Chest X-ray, PA view. Patient: 48 years old, sex M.
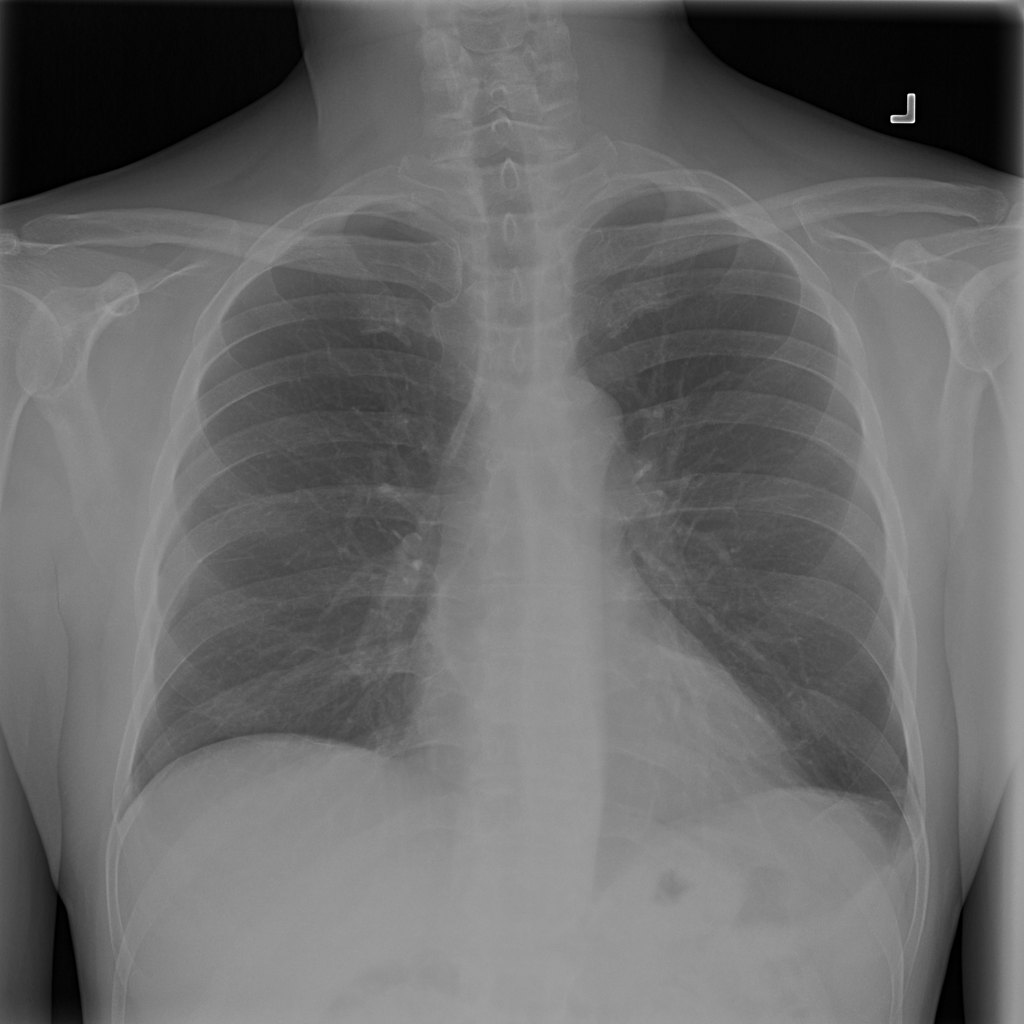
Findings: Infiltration